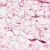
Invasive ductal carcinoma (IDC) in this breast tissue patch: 0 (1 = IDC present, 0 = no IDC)